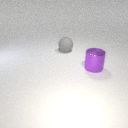
large purple metal cylinder to the right of large gray rubber sphere